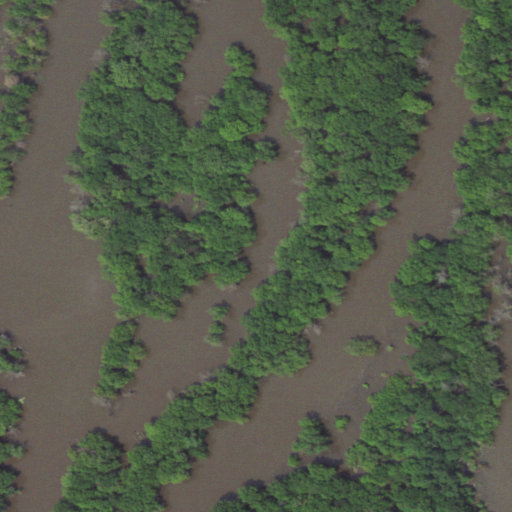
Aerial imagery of island in Iowa named Huron Island containing woody wetlands, open water, herbaceous wetlands, and grassland